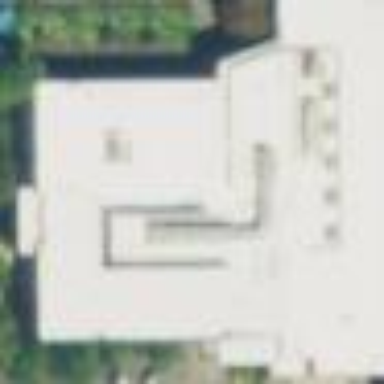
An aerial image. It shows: College building.